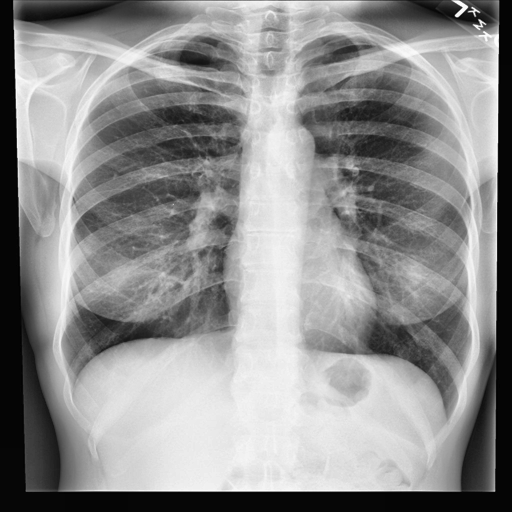
Finding: NORMAL